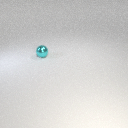
small cyan metal sphere